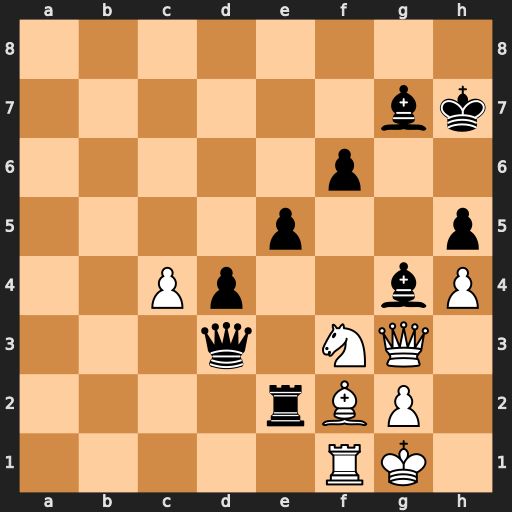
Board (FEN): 8/6bk/5p2/4p2p/2Pp2bP/3q1NQ1/4rBP1/5RK1
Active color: w
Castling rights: -
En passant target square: -
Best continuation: Ng5+ fxg5 Qxd3+